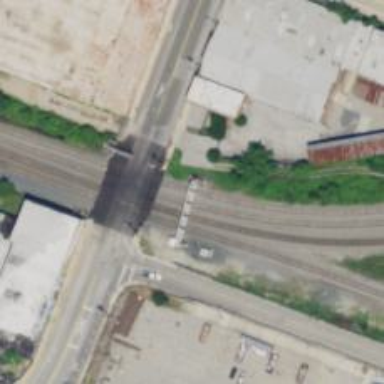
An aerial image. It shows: Railway signal.